Question: I have a simple AS class:
'''
package Bubbles
{
import flash.display.Sprite;
import flash.events.MouseEvent;
import flash.display.LineScaleMode;
import flash.display.CapsStyle;
import flash.display.JointStyle;
public class Test extends Sprite
{
public function Test()
{
var g = graphics;
g.lineStyle(12, 0xEEEEFF, 1.0, true, LineScaleMode.NONE, CapsStyle.NONE, JointStyle.MITER);
g.drawRoundRect(0, 0, 60, 60, 10, 10);
addEventListener(MouseEvent.MOUSE_DOWN, onMouseDown);
addEventListener(MouseEvent.MOUSE_UP, onMouseUp);
}
private function onMouseDown(e:MouseEvent)
{
startDrag();
}
private function onMouseUp(e:MouseEvent)
{
stopDrag();
}
}
}
'''
is added used in class set as stage's class in 'Event.ADDED_TO_STAGE' handler:
'''
var t = new Test();
t.x = 20;
t.y = 20;
addChild(t);
'''
Now when I start the application both in browser or in flash player and start to drag the object I see trails like on the image:

Stage only has that green rectangle on it. If I remove it nothing changes. If I change line thickness to 6 trails does not appear, at 7 and higher they appear. You can check SWF here: <URL>. How do I make it work correctly?
Update:
If I change that rectangle shape to something star-like with sharp angles, trails appear even on lower thickness values (trails appear when thickness == 3 or more).
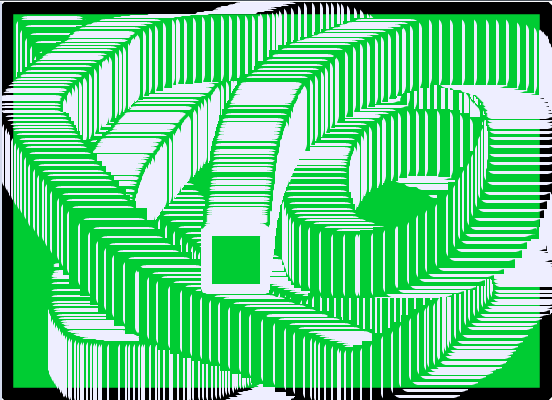
Answer: got it to work with
graphics.lineStyle(12, 0xEEEEFF, 1.0, true, LineScaleMode.NORMAL, CapsStyle.NONE, JointStyle.MITER);
I changed LineScaleMode.NONE to LineScaleMode.NORMAL.
Hopefully you don't have to set that?